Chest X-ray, AP view. Patient: 39 years old, sex M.
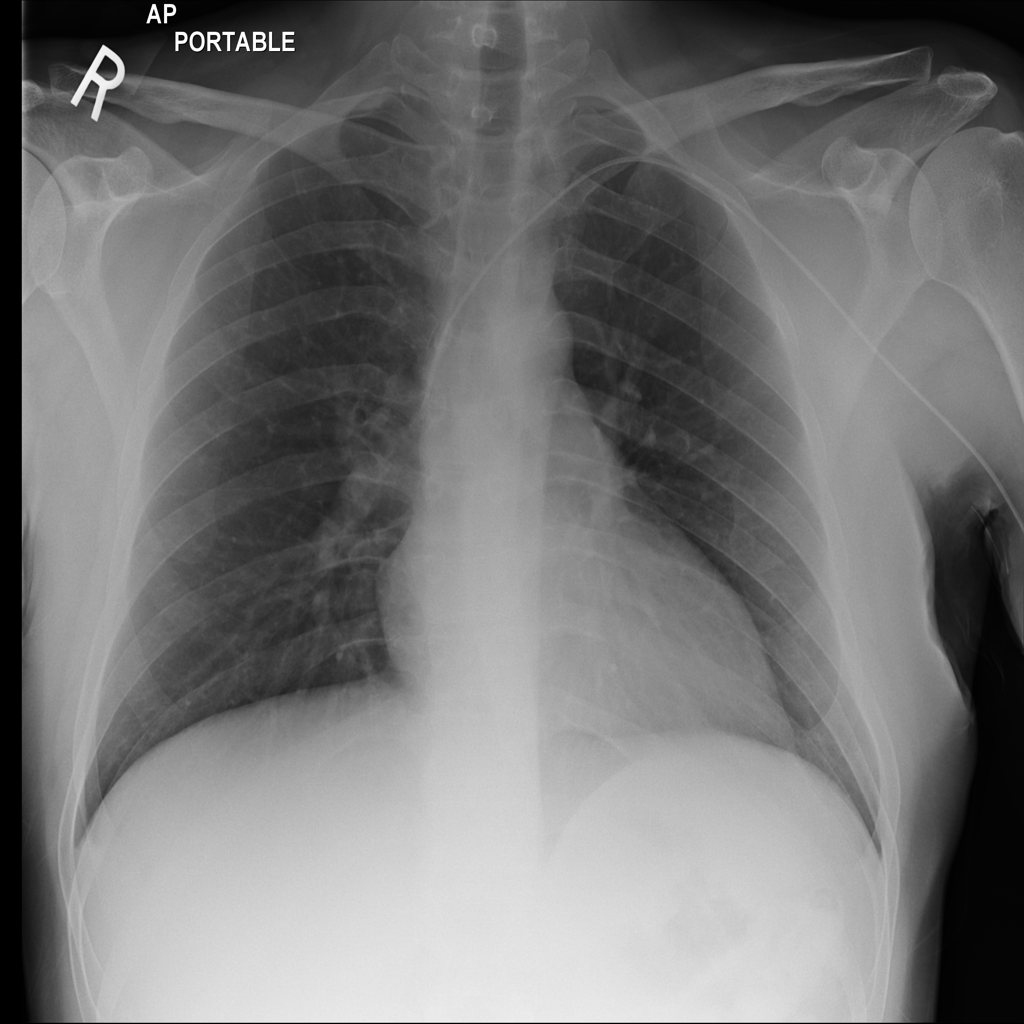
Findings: No Finding